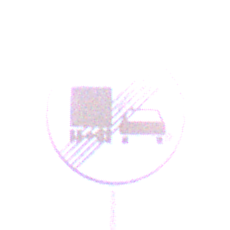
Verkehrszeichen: EndeUeberholverbotKraftfahrzeuge
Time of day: SunriseSunset
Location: Outdoor (Nature)
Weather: Clear
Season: NotSpecified
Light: Natural